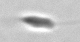
Label: flagellate_morphotype3